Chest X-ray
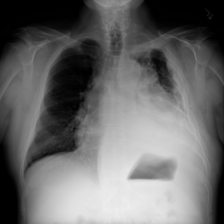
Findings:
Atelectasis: negative
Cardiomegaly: negative
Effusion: negative
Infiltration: negative
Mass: negative
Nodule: negative
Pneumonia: negative
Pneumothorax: negative
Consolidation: negative
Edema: negative
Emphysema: negative
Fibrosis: negative
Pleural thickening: positive
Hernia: negative